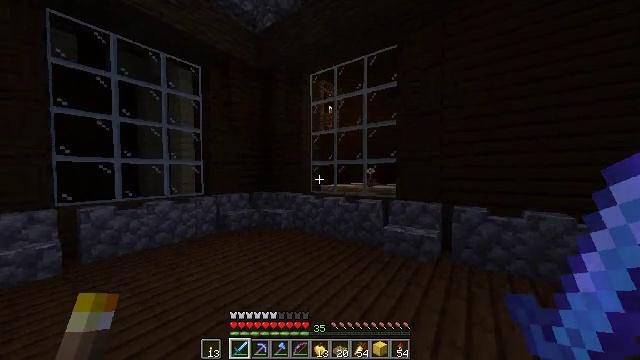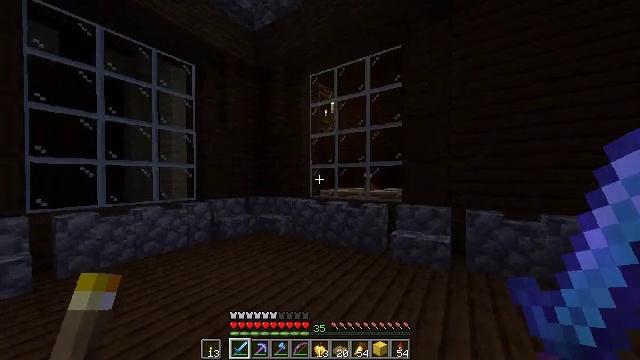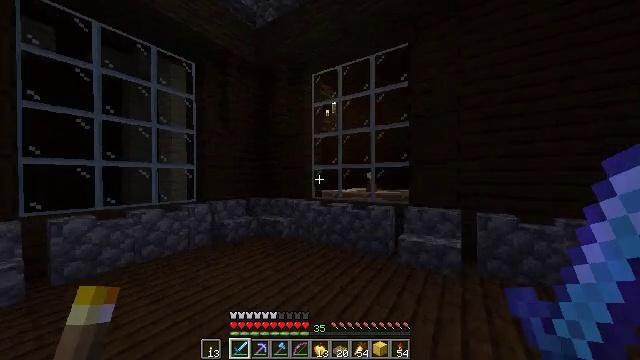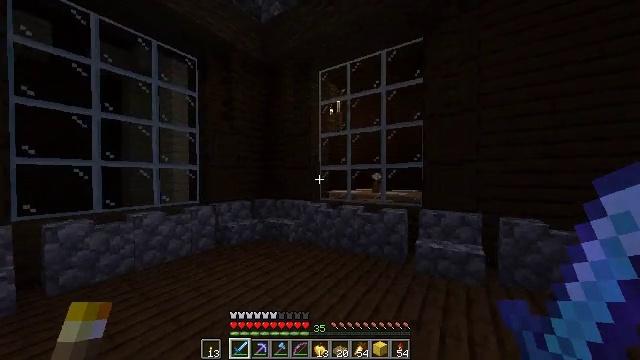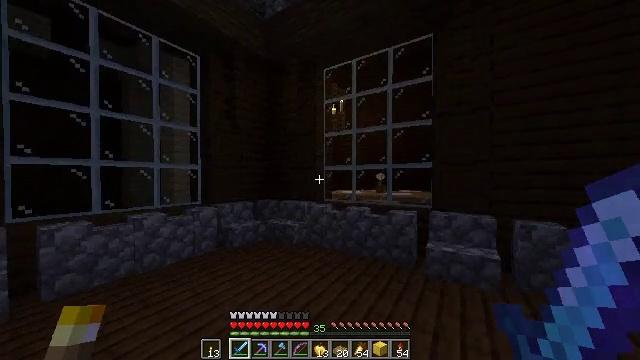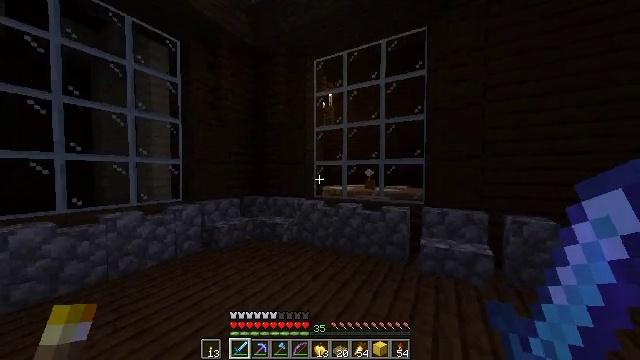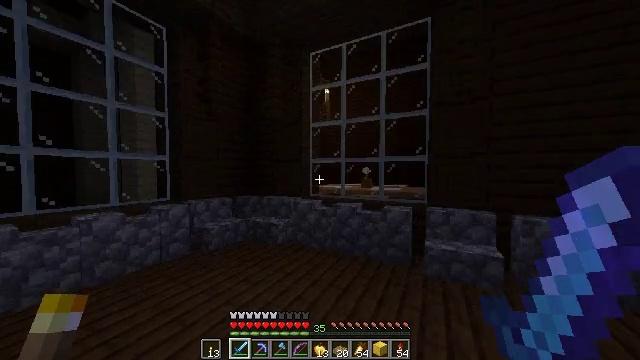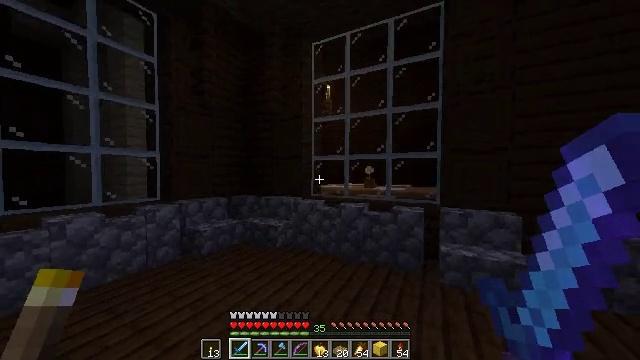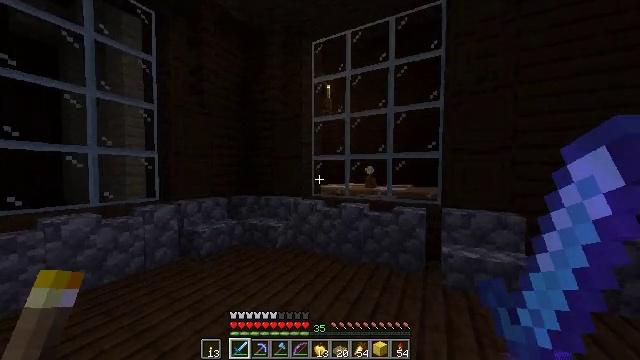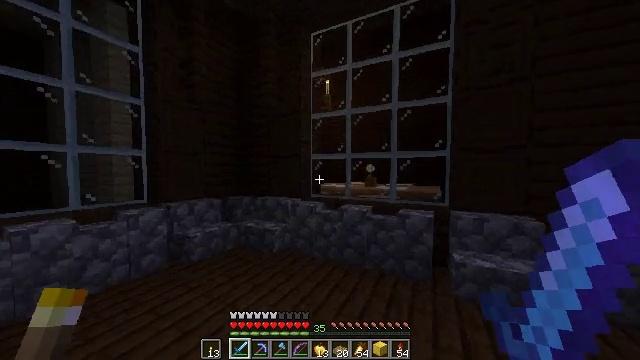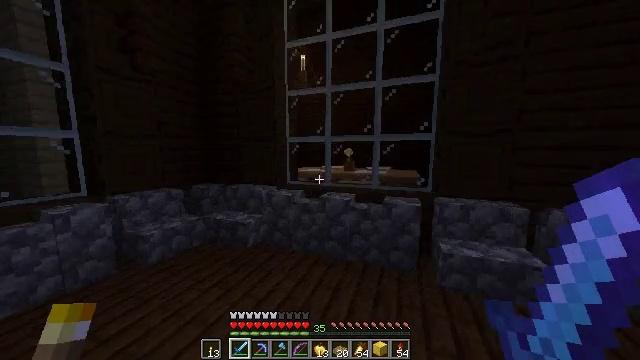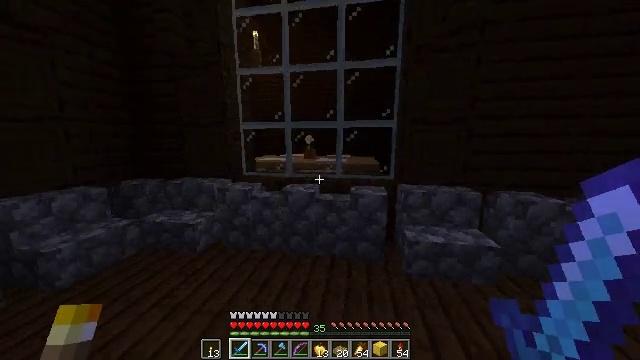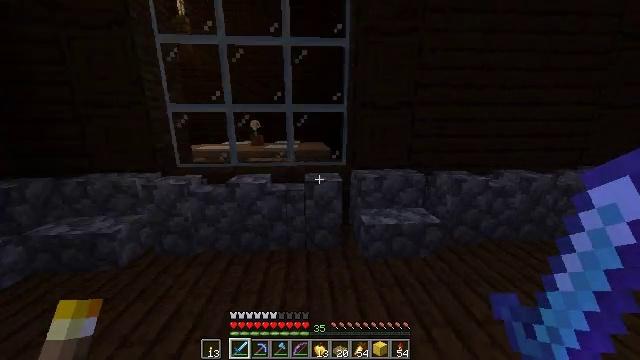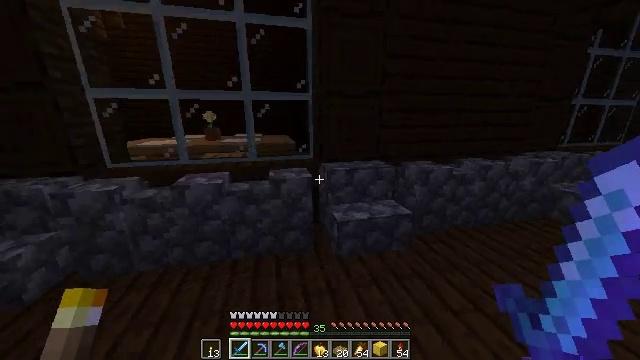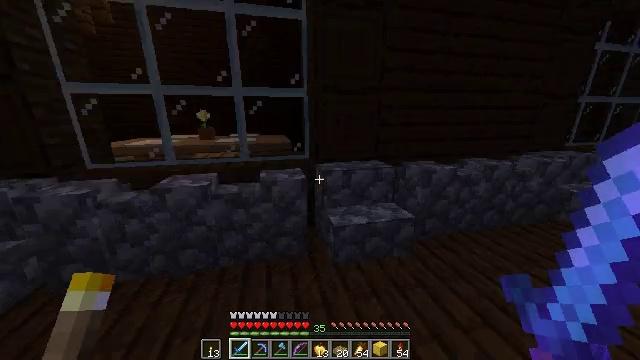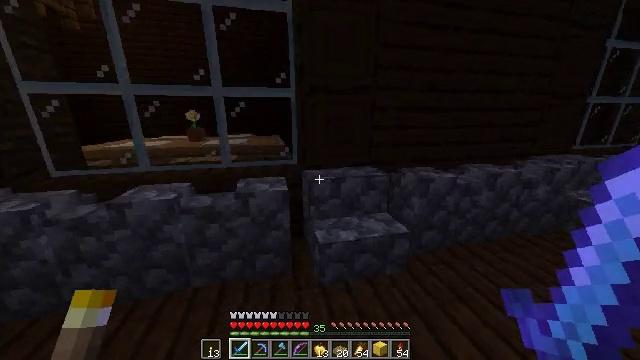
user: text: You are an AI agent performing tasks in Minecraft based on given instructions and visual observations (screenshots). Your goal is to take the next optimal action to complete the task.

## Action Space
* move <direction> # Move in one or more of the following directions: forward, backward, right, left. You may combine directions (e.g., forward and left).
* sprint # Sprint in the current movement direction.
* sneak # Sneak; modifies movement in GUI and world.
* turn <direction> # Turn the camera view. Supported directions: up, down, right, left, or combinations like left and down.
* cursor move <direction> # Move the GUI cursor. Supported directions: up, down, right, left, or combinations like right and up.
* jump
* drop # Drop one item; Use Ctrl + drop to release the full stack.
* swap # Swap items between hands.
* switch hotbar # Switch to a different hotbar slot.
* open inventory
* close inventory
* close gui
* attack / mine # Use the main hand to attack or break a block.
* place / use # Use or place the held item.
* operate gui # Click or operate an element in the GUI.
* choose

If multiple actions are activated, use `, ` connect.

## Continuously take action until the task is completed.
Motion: motion action
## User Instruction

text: Break the glass pane to collect it.
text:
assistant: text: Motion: move forward and move left, sprint, turn right and up
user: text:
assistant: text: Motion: move forward and move left, sprint
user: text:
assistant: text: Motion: move forward and move left, sprint
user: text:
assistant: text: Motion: move forward and move left, sprint
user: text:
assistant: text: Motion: move forward, sprint, turn right and down
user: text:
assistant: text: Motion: move forward, sprint, turn right
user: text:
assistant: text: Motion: move forward, sprint
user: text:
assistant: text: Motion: move forward, sprint
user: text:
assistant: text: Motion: move forward, sprint
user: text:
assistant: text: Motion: move forward, sprint, turn right and down
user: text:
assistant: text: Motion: move forward, sprint, turn right and down
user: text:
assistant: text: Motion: move forward, sprint, turn right and down
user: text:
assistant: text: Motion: move forward and move right, sprint, turn right and down
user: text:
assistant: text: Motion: move forward and move right, sprint
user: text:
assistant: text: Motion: move forward and move right, sprint
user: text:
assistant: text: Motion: move forward and move right, sprint
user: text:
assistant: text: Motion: move forward, sprint, turn left
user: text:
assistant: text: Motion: move forward, sprint, turn left
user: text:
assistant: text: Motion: move forward, sprint
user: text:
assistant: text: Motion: move forward, sprint
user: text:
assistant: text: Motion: move forward, sprint, turn left
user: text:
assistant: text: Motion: move forward, sprint, turn left
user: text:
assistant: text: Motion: move forward, sprint, turn left
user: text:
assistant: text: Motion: move forward, sprint, turn left
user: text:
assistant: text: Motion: move forward, sprint, turn left
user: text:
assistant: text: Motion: move forward, sprint, turn left
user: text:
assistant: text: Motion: move forward and move left, sprint, turn left and down
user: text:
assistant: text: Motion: move forward and move left, sprint, turn down, attack / mine
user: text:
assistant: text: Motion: move forward and move left, sprint, turn down, attack / mine
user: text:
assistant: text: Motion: move forward and move left, sprint, turn right and down, attack / mine